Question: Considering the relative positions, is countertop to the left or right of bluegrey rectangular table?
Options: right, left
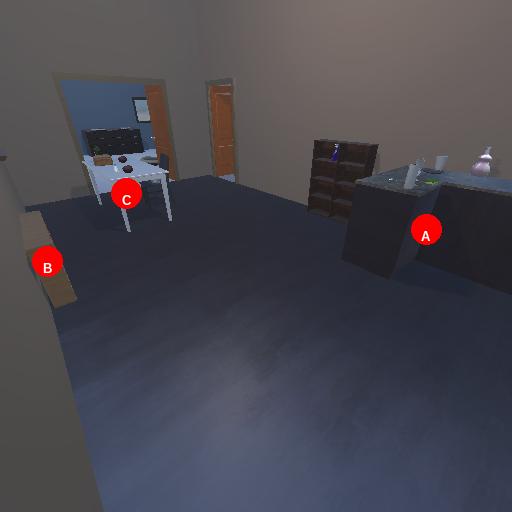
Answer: right